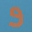
Label: 9